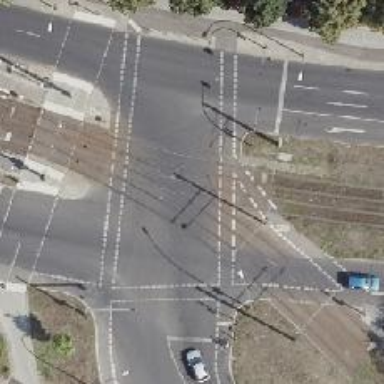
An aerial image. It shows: Railway crossing.